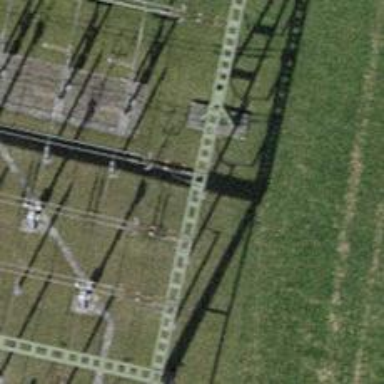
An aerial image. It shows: Insulator used in power equipment.